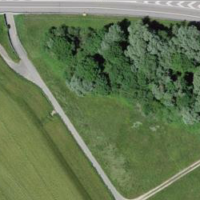
EUNIS habitat code: 57
Species observed at this site:
Chorthippus brunneus
Chorthippus biguttulus
Roeseliana roeselii